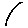
Label: line